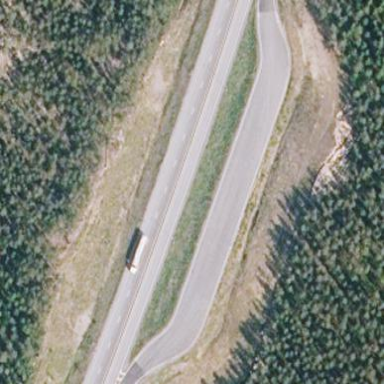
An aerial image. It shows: Rest area along the road.